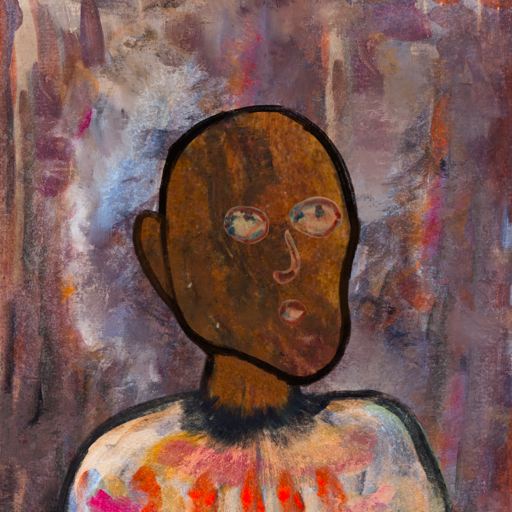
Background: Hypocrite, Head And Neck Side: Mosgoul, Face Side: Orphan, Bust: Childish, Hair Side: Blank, Head Accessory: Blank, Second Necklace: Blank, Necklace: Blank, Baby: Blank